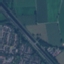
Land use / land cover class: Highway